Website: home-depot
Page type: review-order
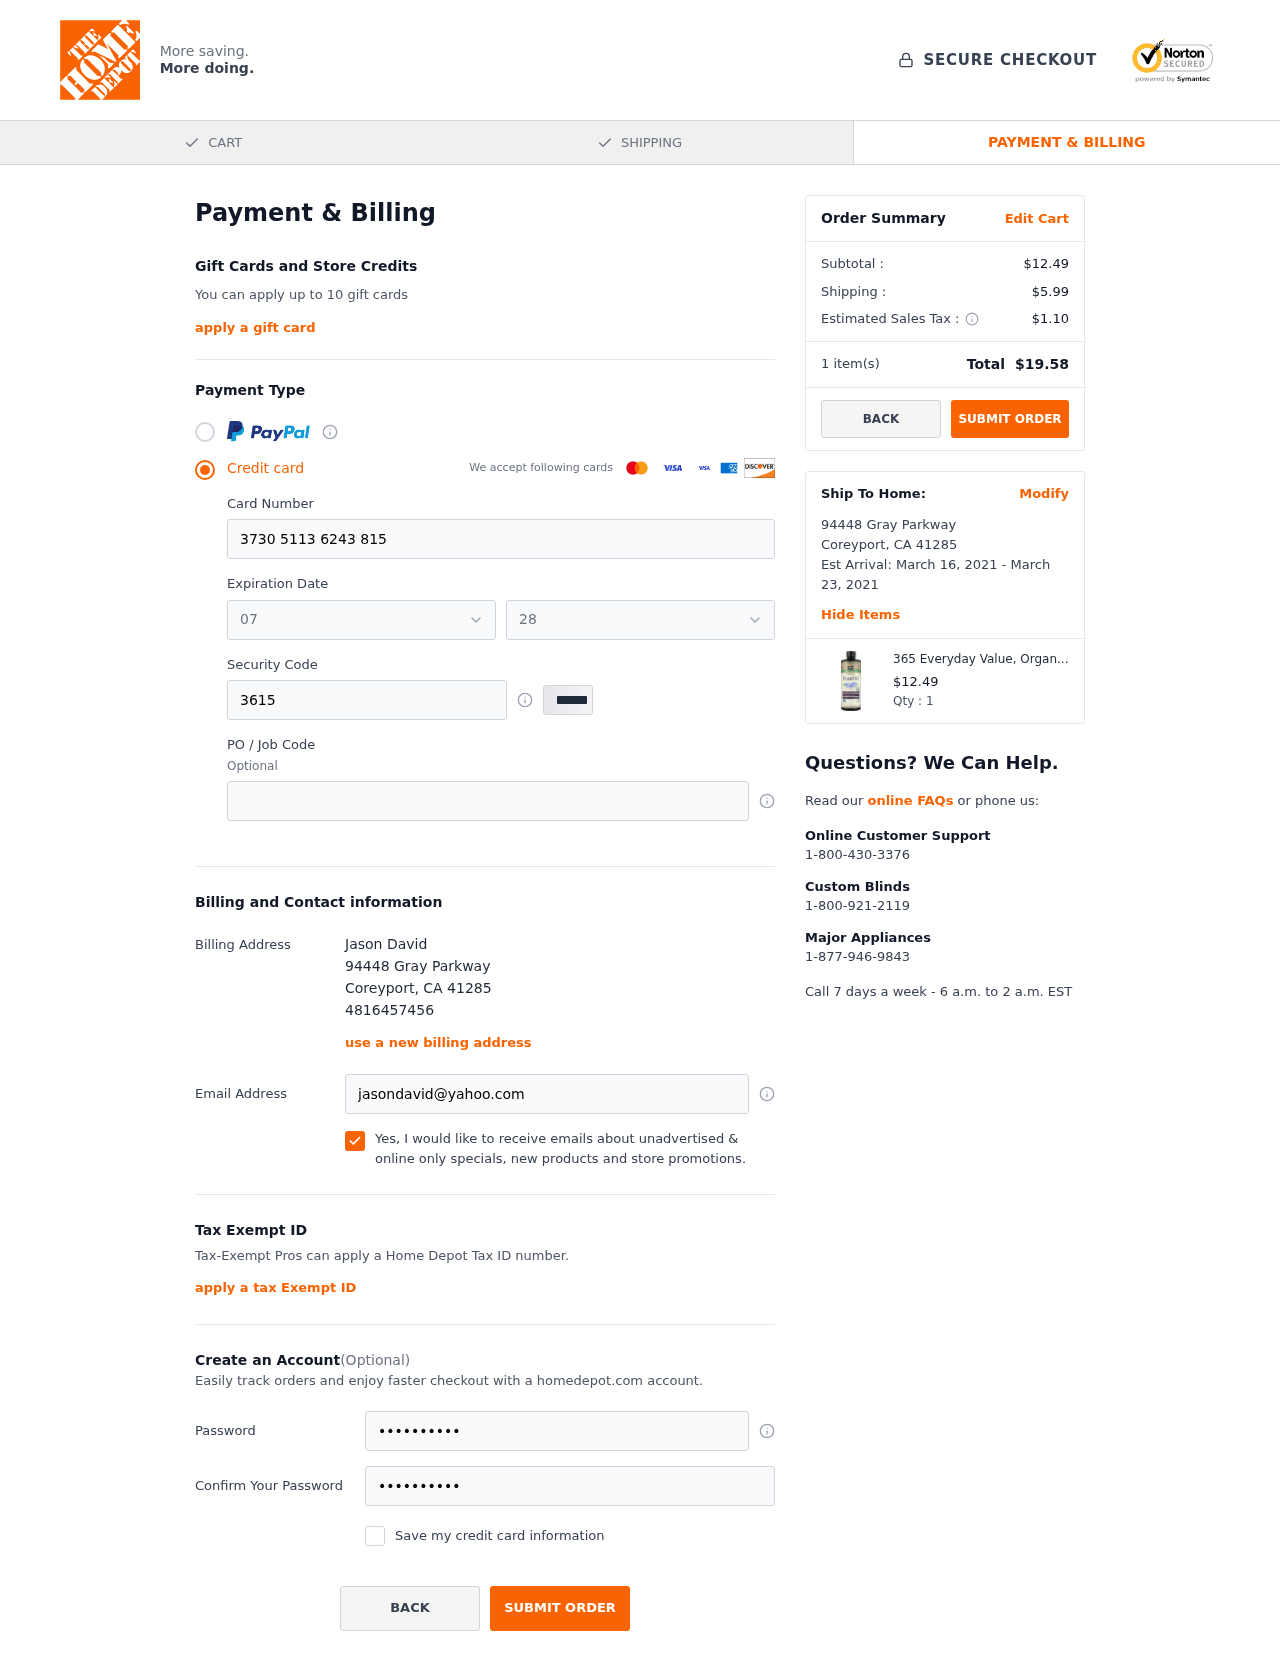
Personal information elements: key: PII_CARD_EXPIRY_MONTH
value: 07
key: PII_CARD_EXPIRY_YEAR
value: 28
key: PII_CITY
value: Coreyport
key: PII_FULLNAME
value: Jason David
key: PII_PHONE
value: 4816457456
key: PII_POSTCODE
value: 41285
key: PII_STATE_ABBR
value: CA
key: PII_STREET
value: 94448 Gray Parkway
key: PII_CARD_NUMBER
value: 3730 5113 6243 815
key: PII_CARD_CVV
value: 3615
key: PII_EMAIL
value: jasondavid@yahoo.com
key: PII_POSTCODE_FULL
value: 41285
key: PII_POSTCODE_NUMERIC
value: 41285
Product elements: key: PRODUCT1_NAME
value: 365 Everyday Value, Organic Filtered Flax Oil, 24 fl oz
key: PRODUCT1_PRICE
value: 12.49
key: PRODUCT1_QUANTITY
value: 1
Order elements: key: ORDER_SUBTOTAL
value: $12.49
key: ORDER_SHIPPING_COST
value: $5.99
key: ORDER_TAX
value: $1.10
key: ORDER_NUM_ITEMS
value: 1
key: ORDER_TOTAL
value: $19.58
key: ORDER_SHIPPING_DATE
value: March 16, 2021
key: ORDER_DELIVERY_DATE
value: March 23, 2021